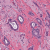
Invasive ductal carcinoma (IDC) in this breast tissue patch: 1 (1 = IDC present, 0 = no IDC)